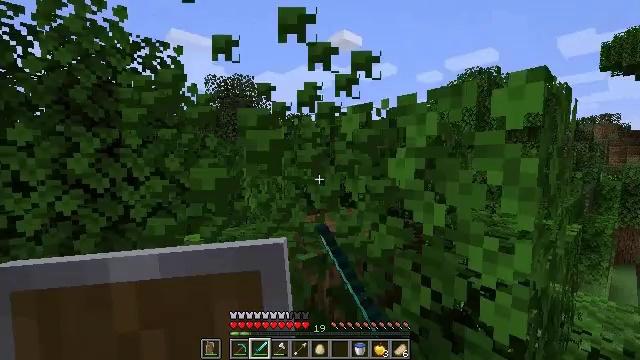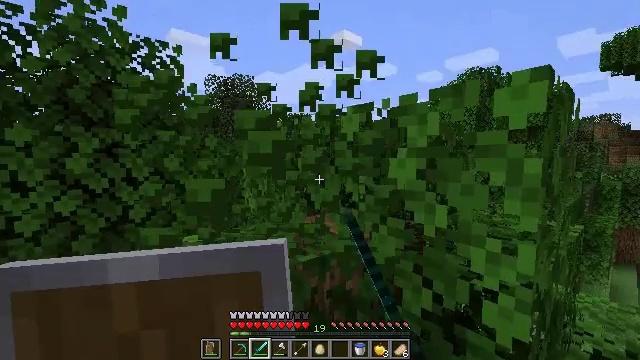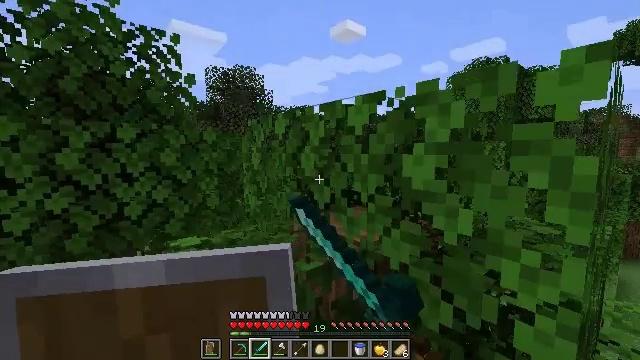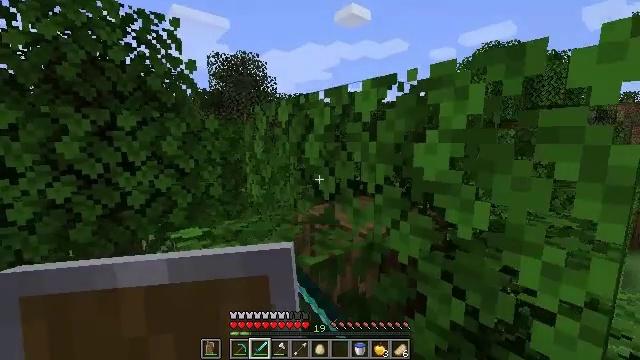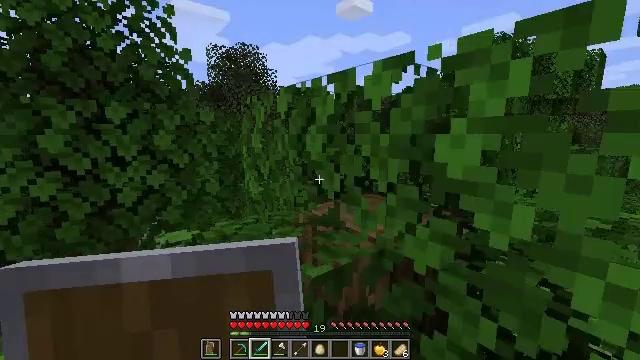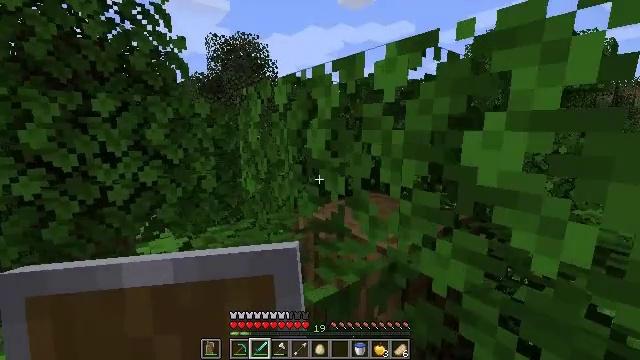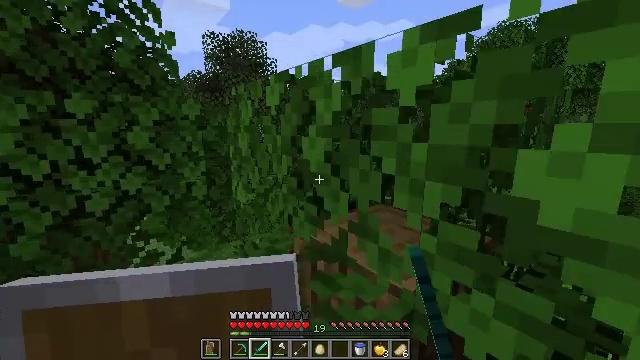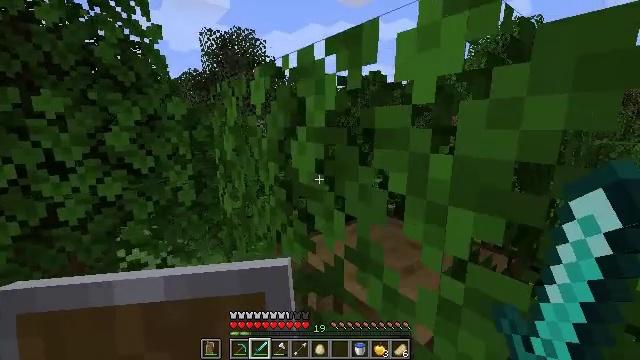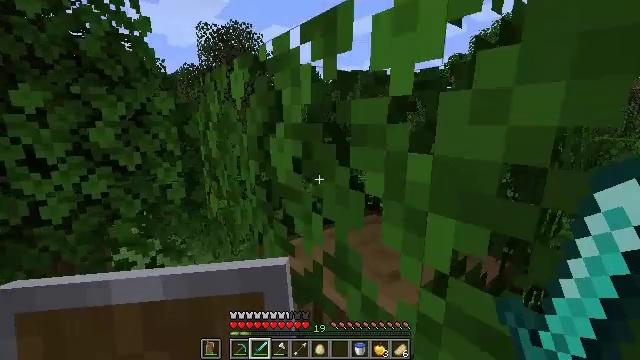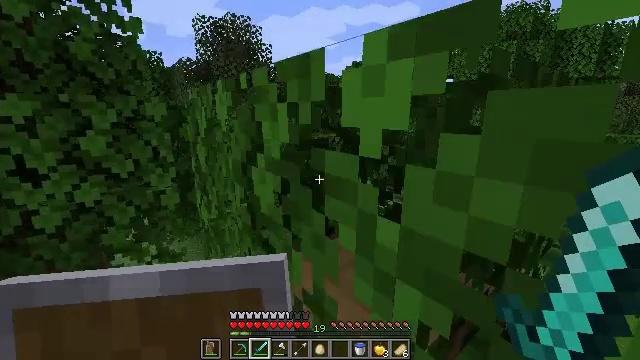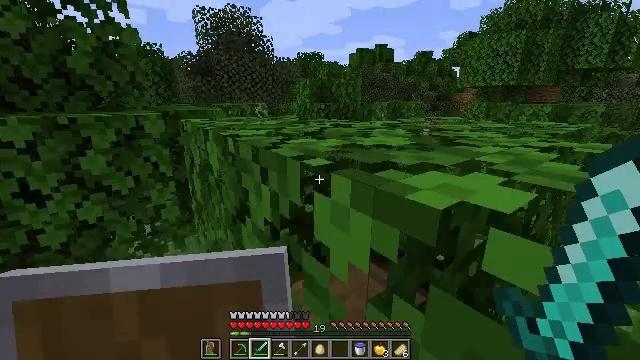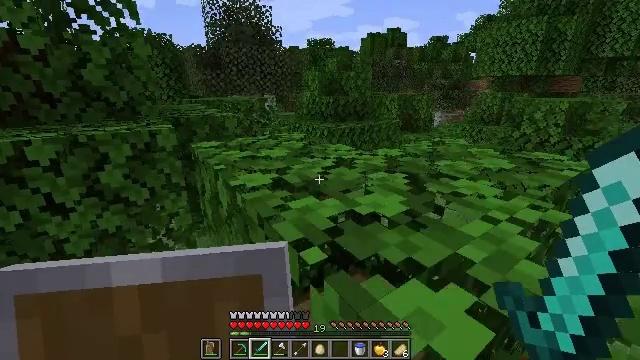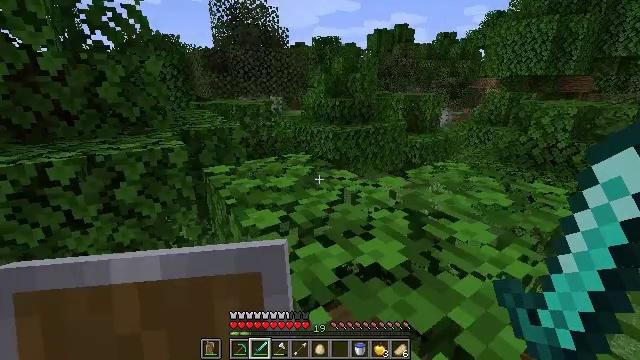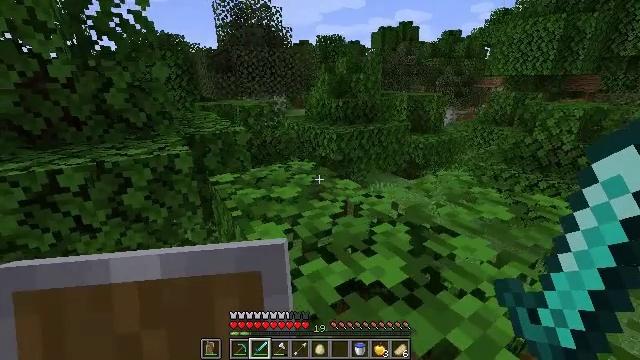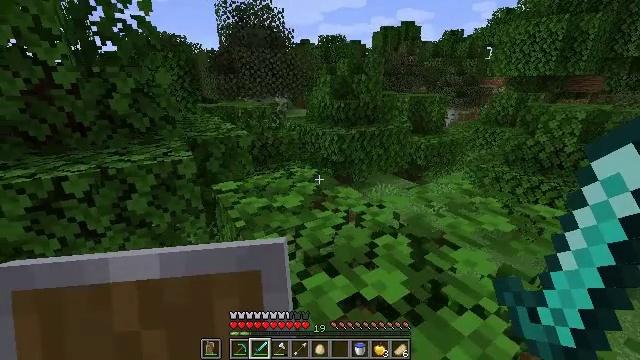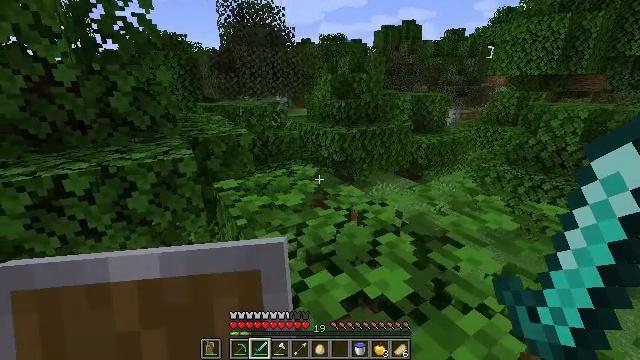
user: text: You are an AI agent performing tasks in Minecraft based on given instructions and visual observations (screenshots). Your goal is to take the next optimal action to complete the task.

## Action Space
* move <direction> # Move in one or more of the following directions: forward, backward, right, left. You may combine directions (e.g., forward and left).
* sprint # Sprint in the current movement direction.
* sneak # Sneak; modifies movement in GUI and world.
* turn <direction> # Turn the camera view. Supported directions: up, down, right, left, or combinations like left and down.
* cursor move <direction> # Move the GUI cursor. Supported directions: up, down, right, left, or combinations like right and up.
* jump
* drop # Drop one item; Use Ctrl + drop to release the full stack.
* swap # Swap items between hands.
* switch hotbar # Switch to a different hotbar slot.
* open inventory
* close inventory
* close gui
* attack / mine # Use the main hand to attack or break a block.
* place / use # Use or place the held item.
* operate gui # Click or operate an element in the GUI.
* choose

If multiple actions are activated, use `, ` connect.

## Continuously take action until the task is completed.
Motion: motion action
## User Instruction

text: Collect birch leaves from the tree.
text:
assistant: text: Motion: move forward, attack / mine
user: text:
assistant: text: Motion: move forward, turn down
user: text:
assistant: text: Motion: move forward, turn down
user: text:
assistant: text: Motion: move forward, turn down
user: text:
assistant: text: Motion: move forward, turn down
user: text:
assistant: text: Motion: move forward
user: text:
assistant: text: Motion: move forward
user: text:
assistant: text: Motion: move forward
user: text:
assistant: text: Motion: move forward, turn down, jump
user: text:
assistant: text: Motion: move forward and move right, turn down, jump
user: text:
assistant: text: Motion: move forward and move right, turn left and down, jump
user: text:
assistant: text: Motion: move forward and move right, turn left
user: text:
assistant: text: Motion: move forward and move right
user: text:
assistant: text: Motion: move forward and move right
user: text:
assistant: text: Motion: move forward and move right
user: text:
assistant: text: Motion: move forward and move right
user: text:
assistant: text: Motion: move forward and move right
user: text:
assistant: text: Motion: move forward and move right
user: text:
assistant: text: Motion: move right, jump
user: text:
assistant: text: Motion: move right, turn left, jump
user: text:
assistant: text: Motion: move right, turn left, jump
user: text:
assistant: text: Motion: move right, turn left, jump
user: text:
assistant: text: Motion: move right, turn left
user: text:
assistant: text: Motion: move right, turn left
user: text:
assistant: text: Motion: move right, turn left
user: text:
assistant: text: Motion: move right, turn left
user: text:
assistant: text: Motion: move right, turn left
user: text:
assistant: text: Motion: no_op
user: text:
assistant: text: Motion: no_op
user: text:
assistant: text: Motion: move forward